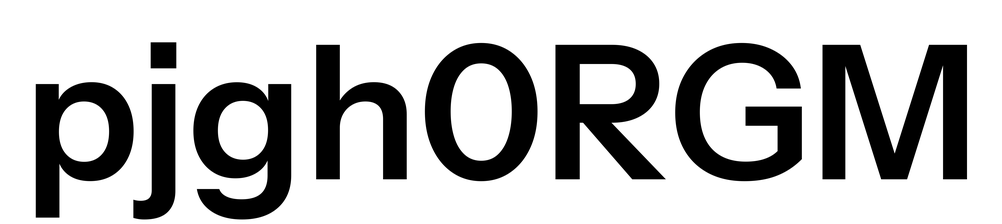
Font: InstrumentSans_SemiBold